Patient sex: F
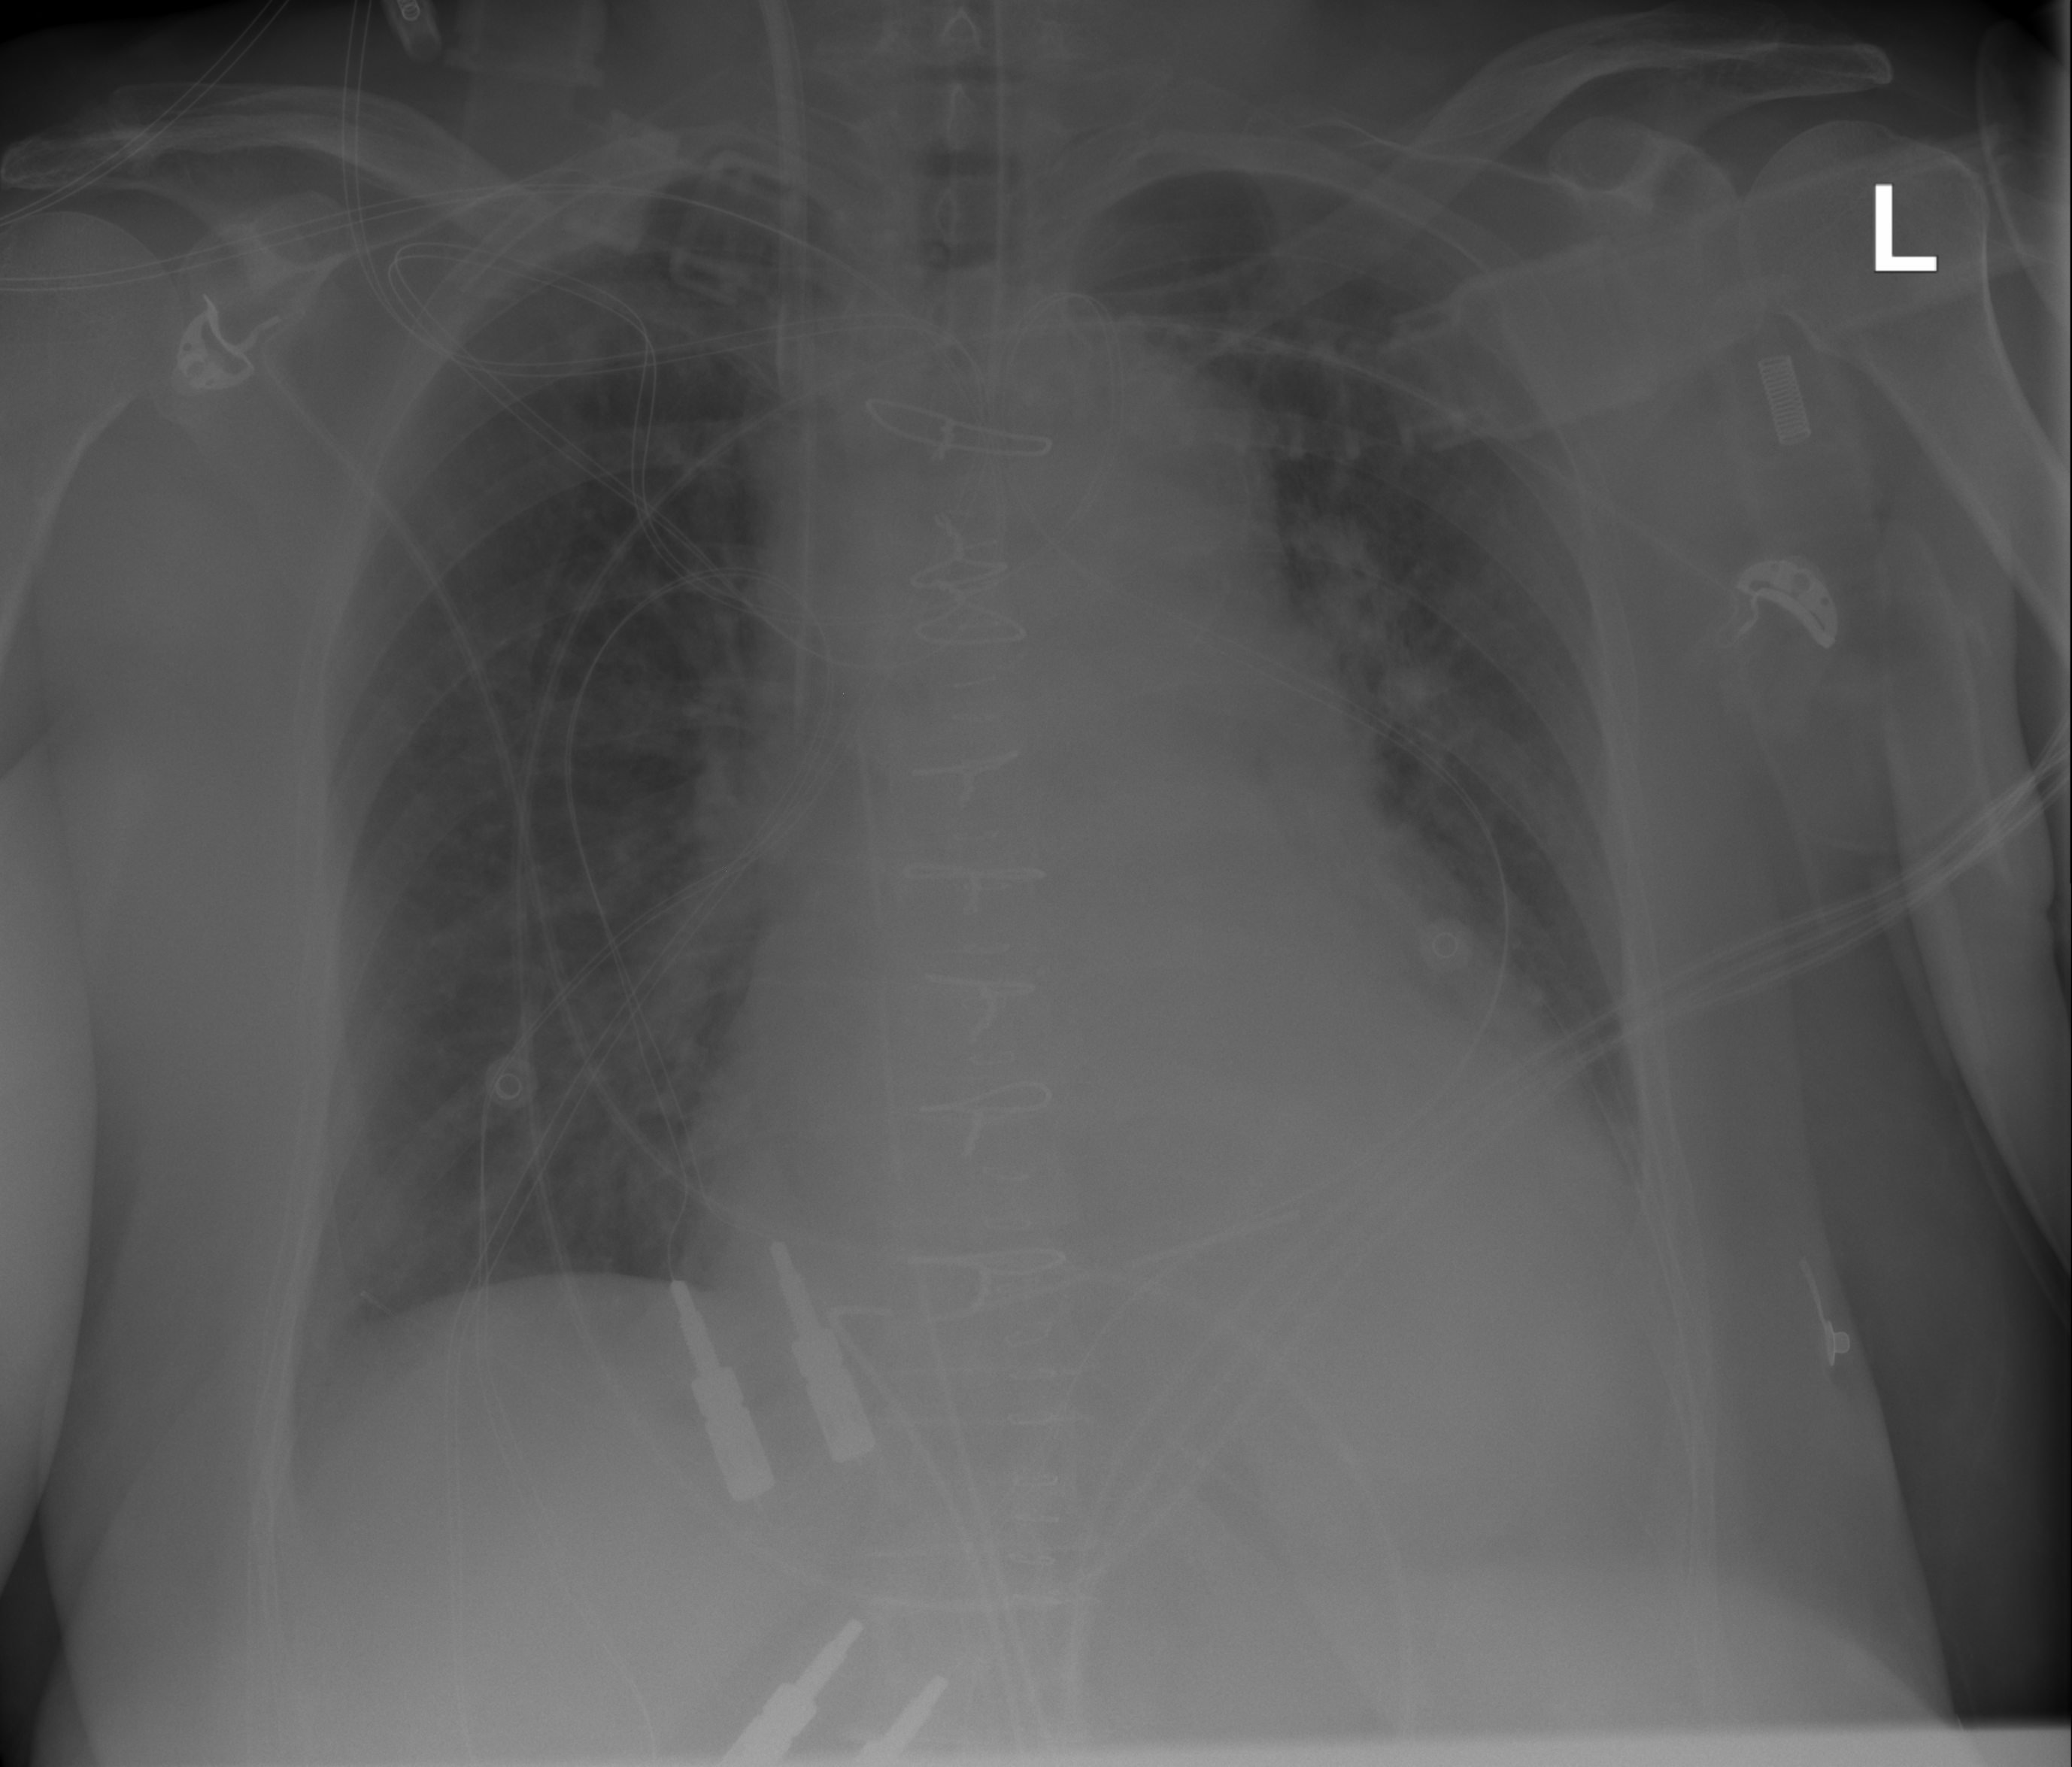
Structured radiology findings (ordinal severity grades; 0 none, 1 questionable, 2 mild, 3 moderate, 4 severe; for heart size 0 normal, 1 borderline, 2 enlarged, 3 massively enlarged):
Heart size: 2
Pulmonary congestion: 2
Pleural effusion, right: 0
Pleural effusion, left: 0
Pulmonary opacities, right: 0
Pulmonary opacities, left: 2
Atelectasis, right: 0
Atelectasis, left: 2